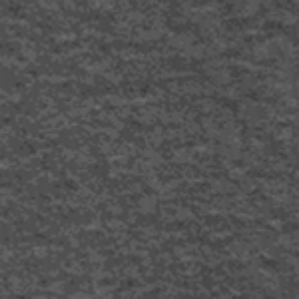
Label: frost